Question: For my project, I need to create customizable buttons. Except that I have a problem and I do not know how to solve it.
I have a background image for my button and I would like it to be extensible in X and Y according to the text there will be over without loss of quality.
Do you have any ideas?

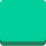
Answer: Swing has a pluggable Look&Feel which allows to alter the appearance of its widgets by means of a 'ComponentUI' (in this case: a 'ButtonUI').
Example for your buttons:

'''
class StyledButtonUI extends BasicButtonUI {
@Override
public void installUI (JComponent c) {
super.installUI(c);
AbstractButton button = (AbstractButton) c;
button.setOpaque(false);
button.setBorder(new EmptyBorder(5, 15, 5, 15));
}
@Override
public void paint (Graphics g, JComponent c) {
AbstractButton b = (AbstractButton) c;
paintBackground(g, b, b.getModel().isPressed() ? 2 : 0);
super.paint(g, c);
}
private void paintBackground (Graphics g, JComponent c, int yOffset) {
Dimension size = c.getSize();
Graphics2D g2 = (Graphics2D) g;
g2.setRenderingHint(RenderingHints.KEY_ANTIALIASING, RenderingHints.VALUE_ANTIALIAS_ON);
g.setColor(c.getBackground().darker());
g.fillRoundRect(0, yOffset, size.width, size.height - yOffset, 10, 10);
g.setColor(c.getBackground());
g.fillRoundRect(0, yOffset, size.width, size.height + yOffset - 5, 10, 10);
}
}
'''
Main method for testing:
'''
public static void main (String[] args) {
JFrame f = new JFrame("Button UI Test");
f.setDefaultCloseOperation(JFrame.DISPOSE_ON_CLOSE);
JPanel p = new JPanel();
p.setBackground(Color.white);
f.setContentPane(p);
p.setLayout(new FlowLayout(5, 5));
p.setBorder(new EmptyBorder(10, 10, 10, 10));
for (int i = 1; i <= 5; i++) {
final JButton button = new JButton("Button #" + i);
button.setFont(new Font("Calibri", Font.PLAIN, 14));
button.setBackground(new Color(0x2dce98));
button.setForeground(Color.white);
// customize the button with your own look
button.setUI(new StyledButtonUI());
p.add(button);
}
f.pack();
f.setLocation(500, 500);
f.setVisible(true);
}
'''